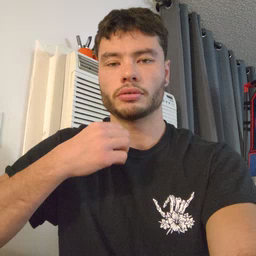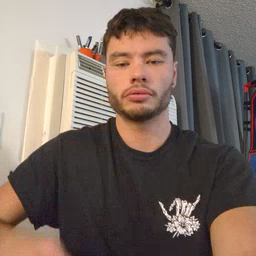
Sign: food